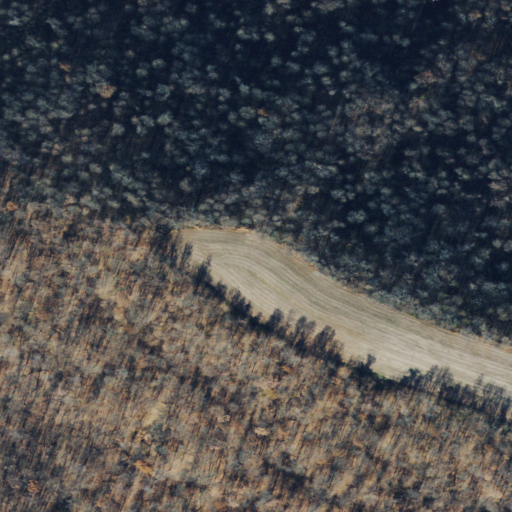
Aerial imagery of ridge(s) in Ohio named Washburn Hill containing deciduous forest, grassland, and mixed forest